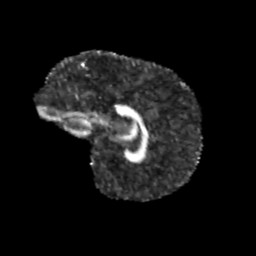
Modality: FA
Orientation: sagittal
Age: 9
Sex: male
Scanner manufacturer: siemens
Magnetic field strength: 3 T
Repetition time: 3.8 s
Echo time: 0.07 s